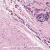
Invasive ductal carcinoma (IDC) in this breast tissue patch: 1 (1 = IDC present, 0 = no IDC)